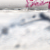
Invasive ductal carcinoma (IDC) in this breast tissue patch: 0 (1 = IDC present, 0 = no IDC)